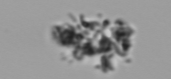
Label: detritus